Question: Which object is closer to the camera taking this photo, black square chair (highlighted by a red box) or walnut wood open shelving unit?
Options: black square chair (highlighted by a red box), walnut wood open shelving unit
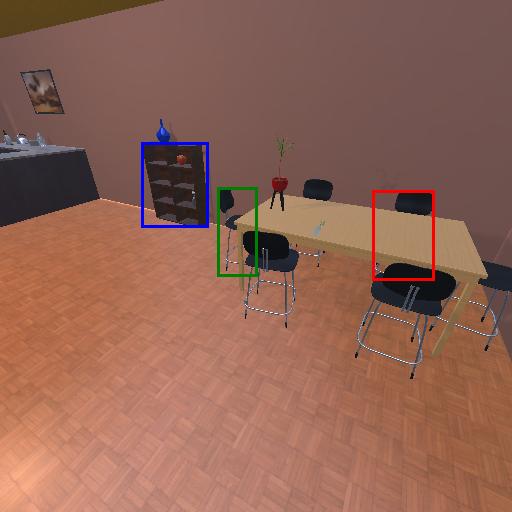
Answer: black square chair (highlighted by a red box)